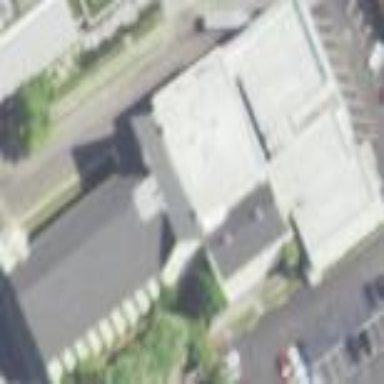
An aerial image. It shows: Building serving as place of worship.